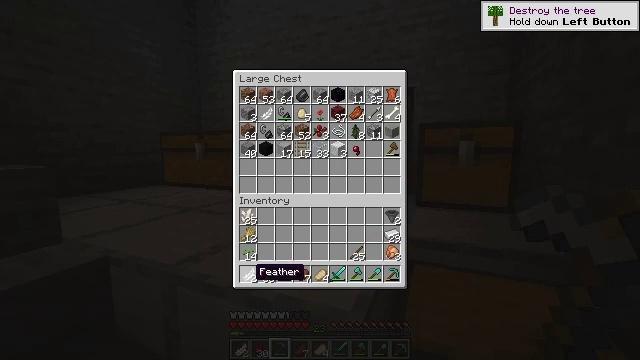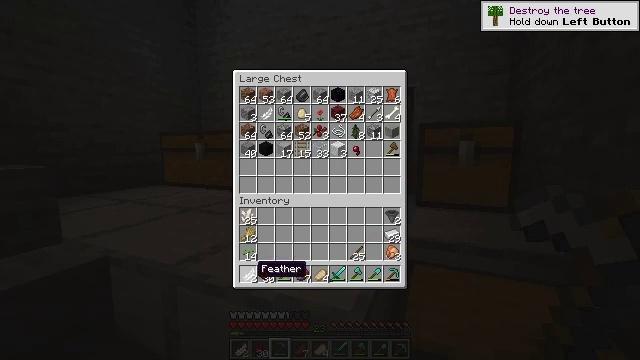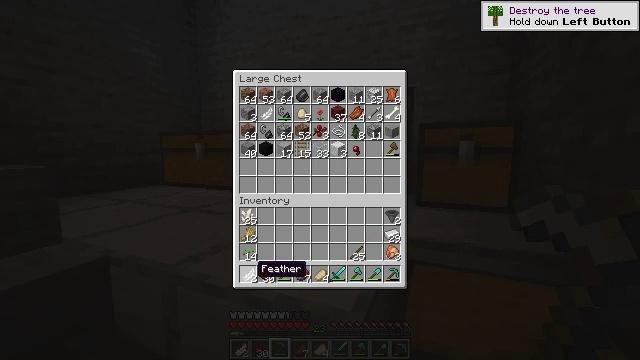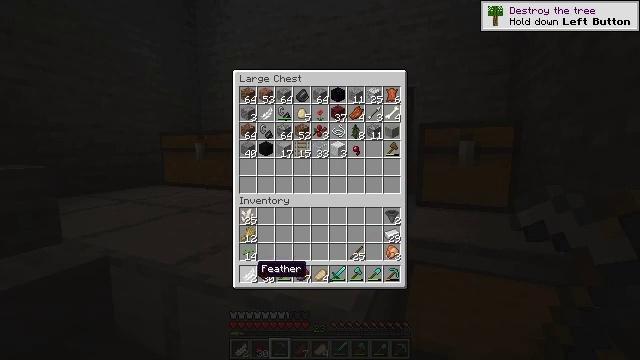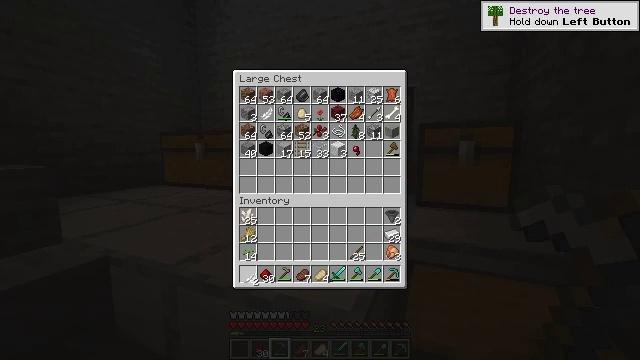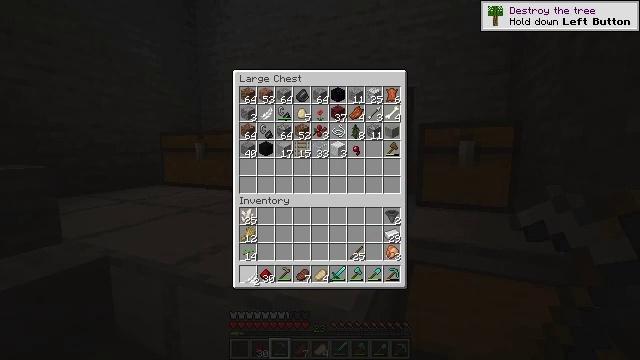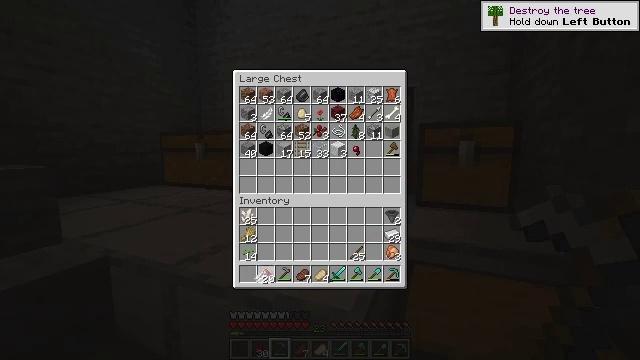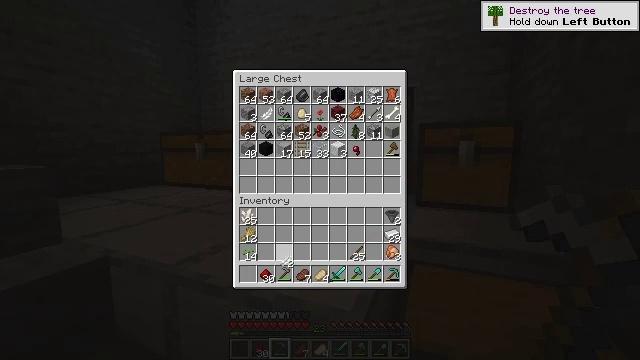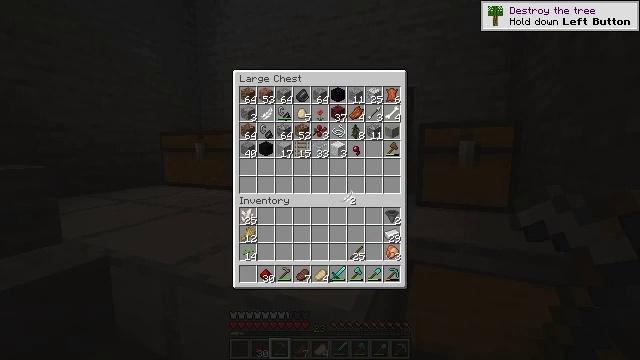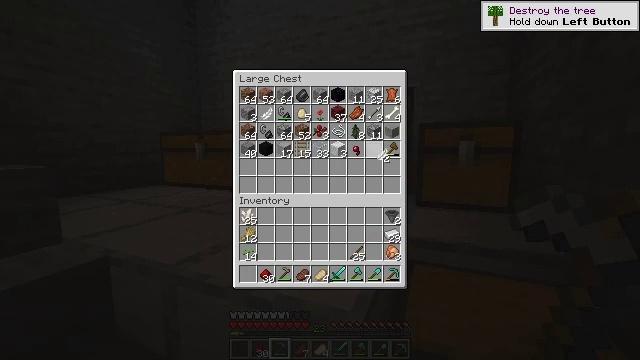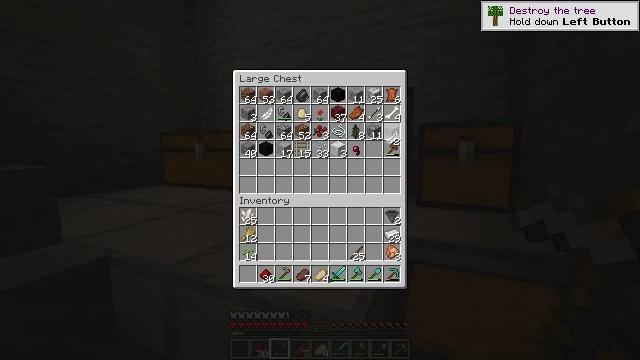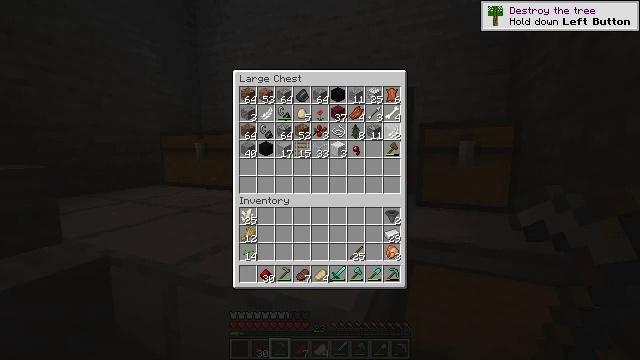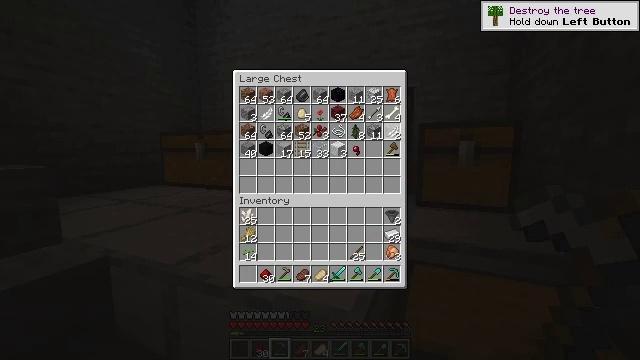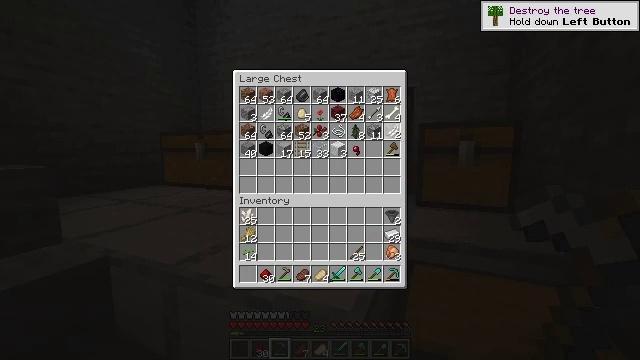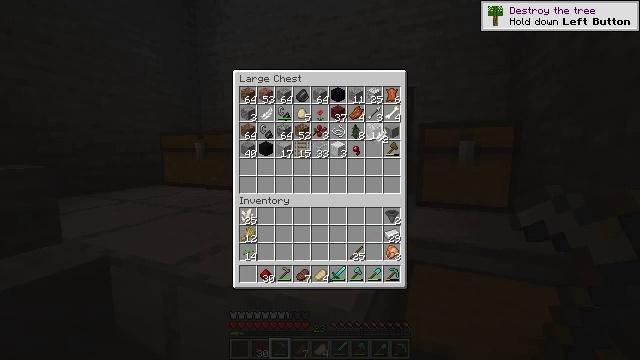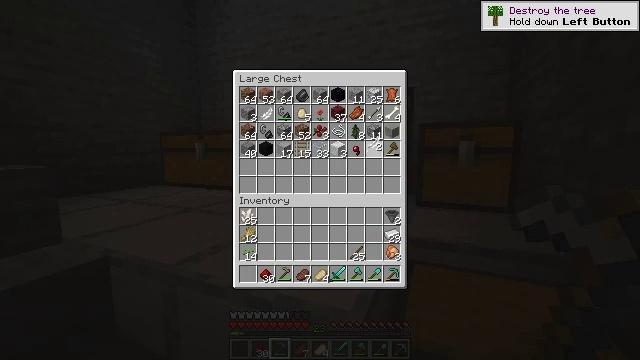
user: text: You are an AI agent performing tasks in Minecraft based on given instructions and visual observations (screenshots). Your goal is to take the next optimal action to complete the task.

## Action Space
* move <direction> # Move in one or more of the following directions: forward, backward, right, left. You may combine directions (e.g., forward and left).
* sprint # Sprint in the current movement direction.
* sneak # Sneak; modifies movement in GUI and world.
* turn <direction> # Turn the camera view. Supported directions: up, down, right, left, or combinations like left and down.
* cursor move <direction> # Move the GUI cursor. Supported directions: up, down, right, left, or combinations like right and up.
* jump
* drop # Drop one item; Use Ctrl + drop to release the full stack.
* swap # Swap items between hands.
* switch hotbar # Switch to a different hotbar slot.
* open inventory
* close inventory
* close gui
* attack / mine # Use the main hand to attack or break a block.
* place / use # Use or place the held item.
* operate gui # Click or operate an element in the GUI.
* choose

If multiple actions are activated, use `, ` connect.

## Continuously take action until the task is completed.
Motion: motion action
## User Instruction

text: Break the sugar cane.
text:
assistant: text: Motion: no_op
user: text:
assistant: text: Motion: no_op
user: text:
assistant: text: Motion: no_op
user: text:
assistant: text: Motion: attack / mine
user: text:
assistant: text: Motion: attack / mine
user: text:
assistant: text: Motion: turn right
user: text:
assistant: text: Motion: turn right and up
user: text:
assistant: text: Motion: turn right and up
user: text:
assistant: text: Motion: turn right and up
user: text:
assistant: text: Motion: turn right and up
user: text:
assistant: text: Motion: no_op
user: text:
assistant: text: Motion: no_op
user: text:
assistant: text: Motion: no_op
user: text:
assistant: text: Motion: turn left
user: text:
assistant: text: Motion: turn left and down
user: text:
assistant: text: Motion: turn down
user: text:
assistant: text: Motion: no_op
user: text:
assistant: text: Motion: no_op
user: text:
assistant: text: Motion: no_op
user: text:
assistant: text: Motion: no_op
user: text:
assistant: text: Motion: no_op
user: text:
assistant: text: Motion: no_op
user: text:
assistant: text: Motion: no_op
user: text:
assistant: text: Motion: attack / mine
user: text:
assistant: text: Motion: attack / mine
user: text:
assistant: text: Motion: attack / mine
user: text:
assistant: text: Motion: no_op
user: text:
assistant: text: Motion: no_op
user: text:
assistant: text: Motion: turn down
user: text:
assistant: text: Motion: turn down